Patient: sex M, age 78
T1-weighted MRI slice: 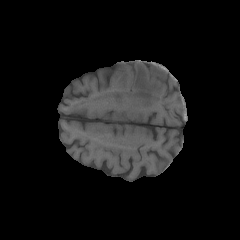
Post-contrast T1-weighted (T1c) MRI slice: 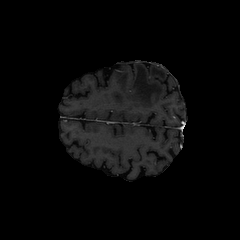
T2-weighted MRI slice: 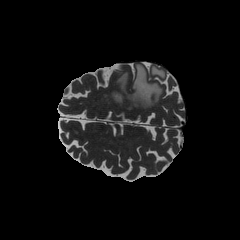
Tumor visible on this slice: yes
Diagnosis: Glioblastoma, IDH-wildtype
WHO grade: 4